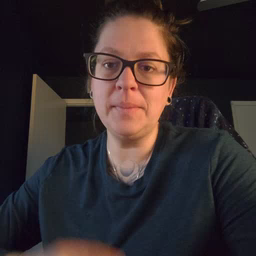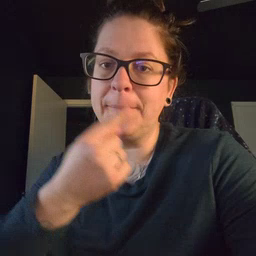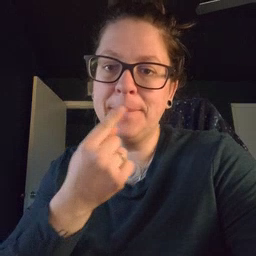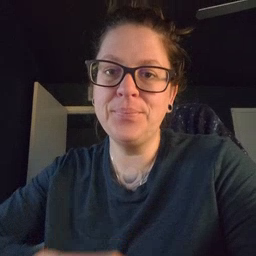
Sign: lips